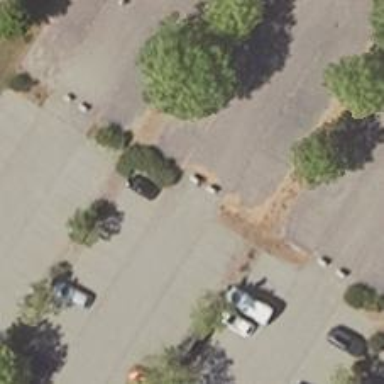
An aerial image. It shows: Parking aisle designated as service road.